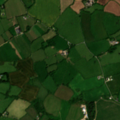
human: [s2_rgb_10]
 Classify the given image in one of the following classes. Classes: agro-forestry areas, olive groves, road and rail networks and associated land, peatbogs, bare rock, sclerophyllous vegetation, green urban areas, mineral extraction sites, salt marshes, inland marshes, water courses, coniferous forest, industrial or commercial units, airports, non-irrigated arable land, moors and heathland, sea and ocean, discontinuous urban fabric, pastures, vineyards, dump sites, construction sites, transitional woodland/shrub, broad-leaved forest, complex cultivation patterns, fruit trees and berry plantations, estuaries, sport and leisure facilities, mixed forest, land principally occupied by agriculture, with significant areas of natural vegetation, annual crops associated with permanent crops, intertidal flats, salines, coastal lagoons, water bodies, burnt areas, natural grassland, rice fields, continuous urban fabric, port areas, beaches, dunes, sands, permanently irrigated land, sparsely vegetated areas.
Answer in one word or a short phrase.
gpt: non-irrigated arable land, pastures